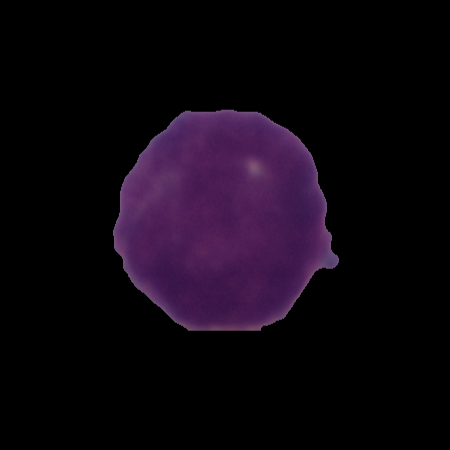
Label: cancer